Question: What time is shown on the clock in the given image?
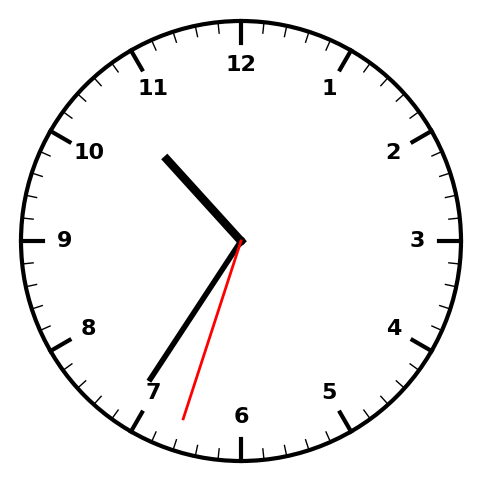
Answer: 10:35:33